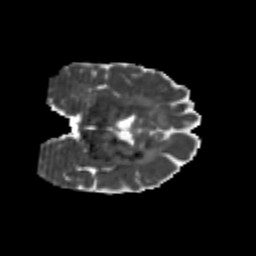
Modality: MD
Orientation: coronal
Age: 23
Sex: female
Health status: healthy
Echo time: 0.074 s